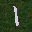
Label: 1